Field crop: tomato
Growth stage: 1
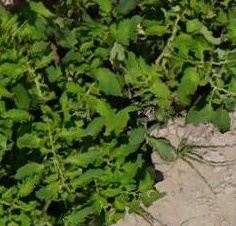
Species: tomato